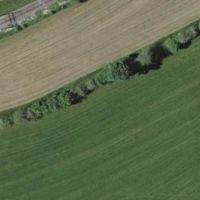
EUNIS habitat code: 52
Species observed at this site:
Prunus spinosa
Plantago lanceolata
Oniscus asellus